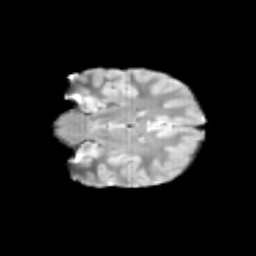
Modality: T2w
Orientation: coronal
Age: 11
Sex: female
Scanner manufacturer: siemens
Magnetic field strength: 3 T
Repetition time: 3.8 s
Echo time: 0.07 s